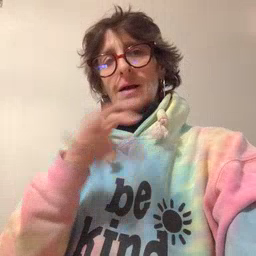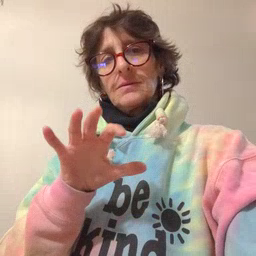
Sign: hot